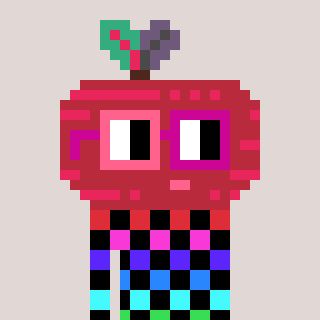
a pixel art character with square pink and red glasses, a beet-shaped head and a gold-colored body on a warm background